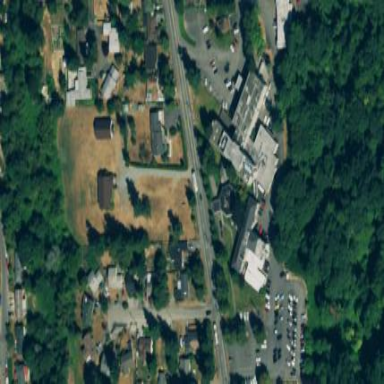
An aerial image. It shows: Healthcare facility identified as hospital.